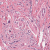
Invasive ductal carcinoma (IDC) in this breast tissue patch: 1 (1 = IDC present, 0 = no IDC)